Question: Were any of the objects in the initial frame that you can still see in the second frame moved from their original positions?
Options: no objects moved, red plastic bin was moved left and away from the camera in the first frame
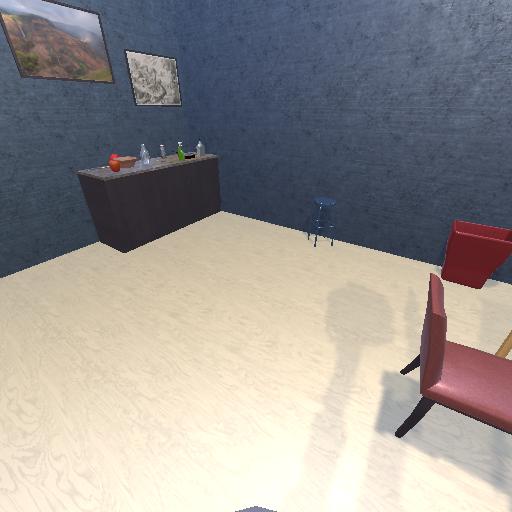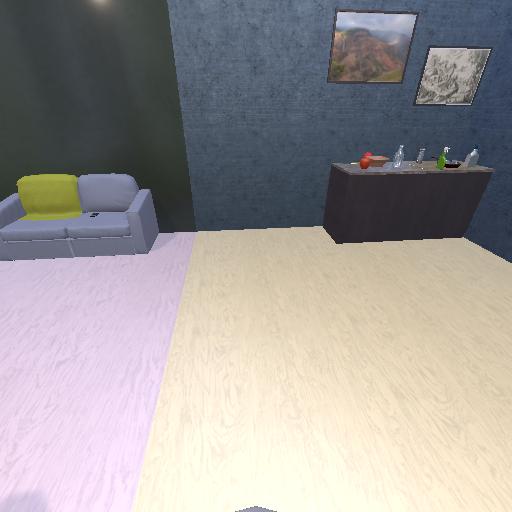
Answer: no objects moved